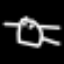
Label: frog